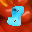
Label: 8